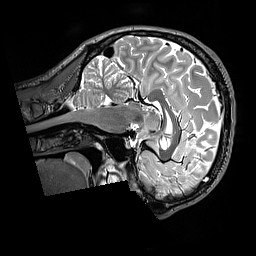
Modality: T2w
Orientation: sagittal
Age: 29
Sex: male
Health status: healthy
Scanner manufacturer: siemens
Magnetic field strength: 3 T
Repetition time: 3.2 s
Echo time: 0.568 s